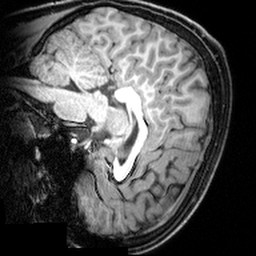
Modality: T1w
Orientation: sagittal
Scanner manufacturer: siemens
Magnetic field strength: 3 T
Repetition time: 1.9 s
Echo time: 0.00397 s